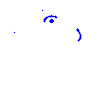
Particle: proton